Question: I've a problem with the animation method.
'''
<div id="containment">
<div id="child1">C1</div>
<div id="child2">C2</div>
<div id="child3">C3</div>
</div
'''
C1 to C3 are draggable elements, and I haven't applied any constraint on it, because when I'm out of #containment, I automatically resize it.
'''
$("#containment > div").bind("dragstop", function(event, ui) {
var size = $.extend({}, $("#containment").data("originalSize"));
$.each($("#containment > div"), function(index, d) {
width = parseInt($(d).css("left"), 10) + parseInt($(d).outerWidth(), 10);
height = parseInt($(d).css("top"), 10) + parseInt($(d).outerHeight(), 10);
size.width = (width > size.width) ? (width + 50) : size.width;
size.height = (height > size.height) ? (height + 50) : size.height;
});
$("#containment").animate({
width: size.width,
height: size.height
}, 'slow');
});
'''
Problem is, when dragstop is fired, the child I moved out is hidden and appears only when the #containment animation is over it.
In my Screen B1 and B2 have the same size, just B1 isn't totally visible because animation is running...

Thanks
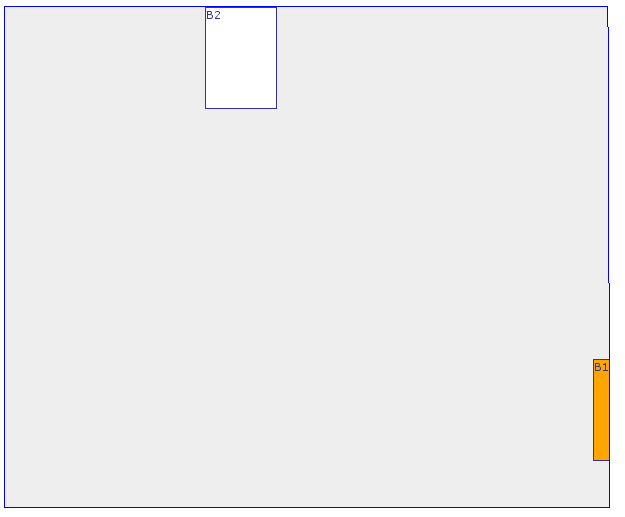
Answer: Just a guess, but if you have 'overflow:hidden' from the div#containment, when you drag the node, any part of it will be obscured by the parent div. (Even though it's outside the boundaries of the parent container, DOM-wise, it's still a child). Alternatively, you could move the child node outside of the parent div inside your dragstop listener.